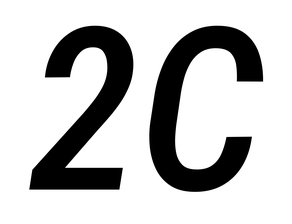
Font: Roboto-Italic_Condensed_Medium_Italic